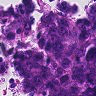
Metastatic tissue present: yes